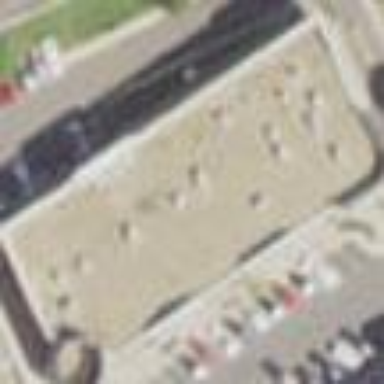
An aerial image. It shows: Retail building.